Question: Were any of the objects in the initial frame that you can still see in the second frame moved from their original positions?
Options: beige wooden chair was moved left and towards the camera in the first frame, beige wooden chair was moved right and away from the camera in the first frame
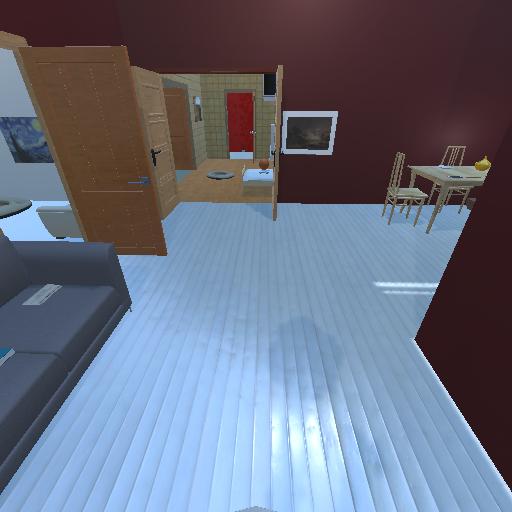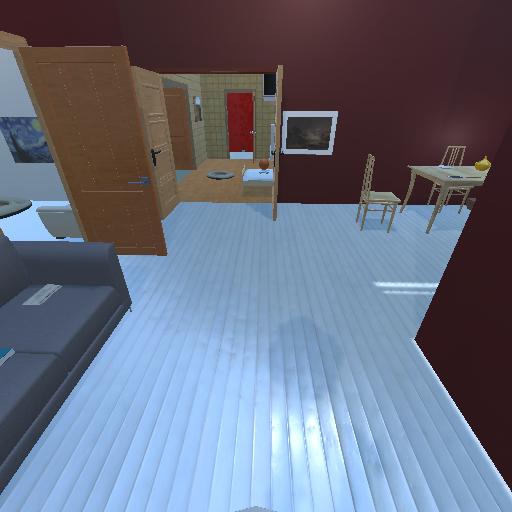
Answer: beige wooden chair was moved left and towards the camera in the first frame